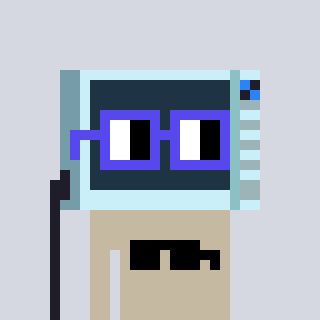
a pixel art character with square blue glasses, a microwave-shaped head and a bege-colored body on a cool background